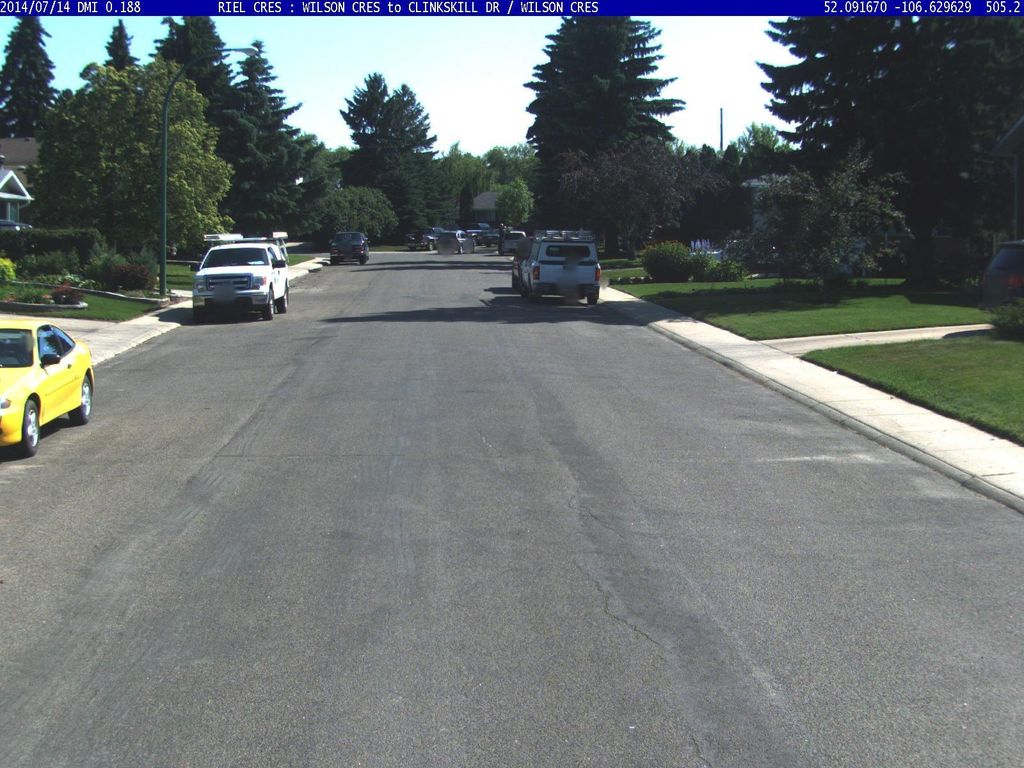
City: saskatoon